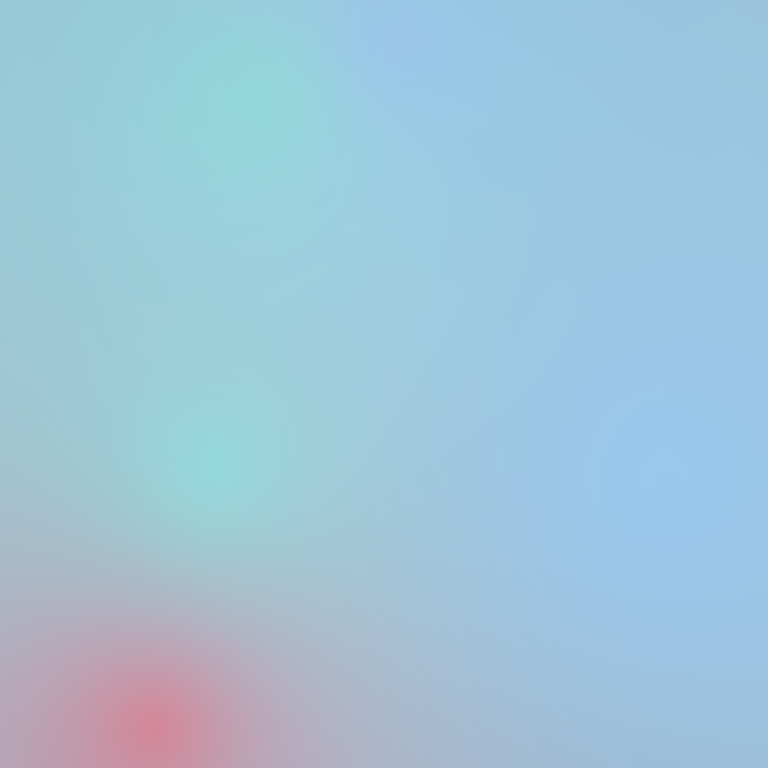
Abstract light effect, smooth gradient from soft blue to gentle pink, calm atmosphere, diffuse glow, no room, no furniture, no objects.